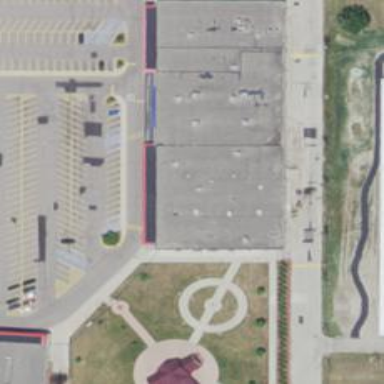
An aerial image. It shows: Retail building.